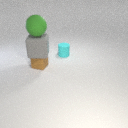
large green rubber sphere above small brown rubber cube